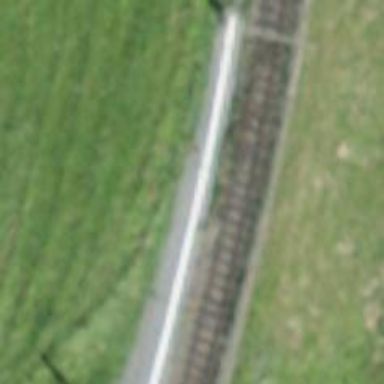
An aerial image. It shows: Narrow-gauge railway with electrified contact line.